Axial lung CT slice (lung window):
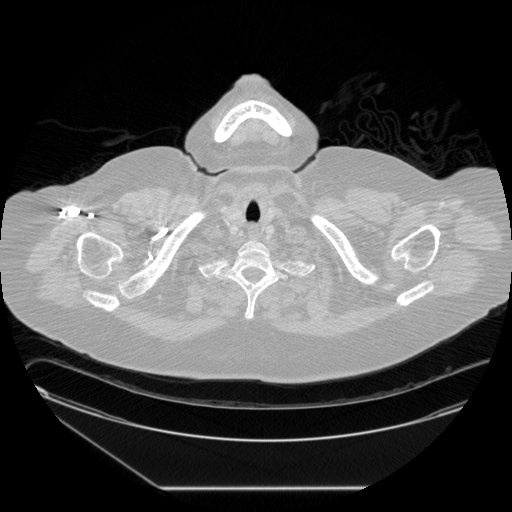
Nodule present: no